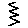
Label: zigzag